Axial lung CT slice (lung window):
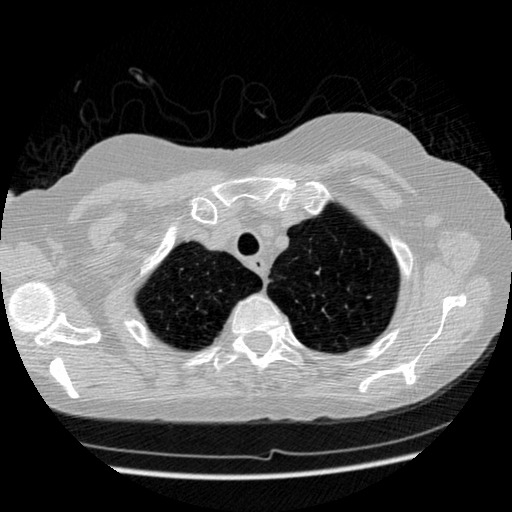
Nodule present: no